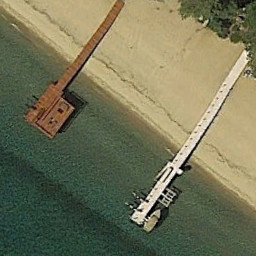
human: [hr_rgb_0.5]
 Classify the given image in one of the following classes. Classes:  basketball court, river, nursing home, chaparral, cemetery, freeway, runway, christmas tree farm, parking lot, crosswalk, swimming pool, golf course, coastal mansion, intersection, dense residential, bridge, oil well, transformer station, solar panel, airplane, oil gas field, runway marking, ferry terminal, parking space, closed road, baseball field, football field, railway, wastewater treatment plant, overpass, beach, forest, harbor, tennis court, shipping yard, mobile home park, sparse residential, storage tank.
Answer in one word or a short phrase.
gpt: ferry terminal